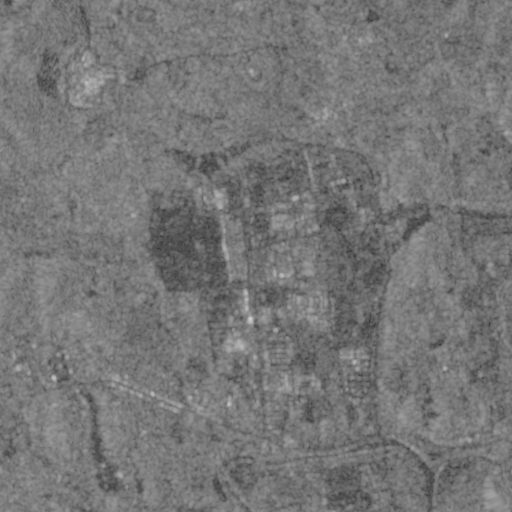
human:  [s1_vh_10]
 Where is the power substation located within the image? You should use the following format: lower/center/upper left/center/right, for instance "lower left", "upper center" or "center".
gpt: The power substation is located in the lower center of the image.
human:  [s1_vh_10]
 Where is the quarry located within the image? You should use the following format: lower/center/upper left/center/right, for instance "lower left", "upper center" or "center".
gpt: The quarry is located in the upper left of the image.
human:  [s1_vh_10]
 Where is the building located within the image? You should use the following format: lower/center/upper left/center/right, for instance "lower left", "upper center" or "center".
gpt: There is no building in the image.

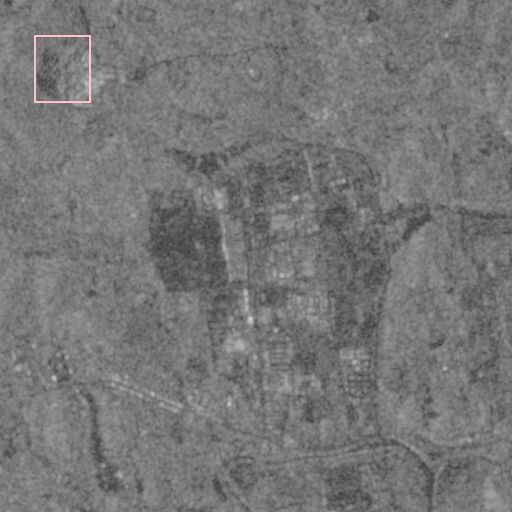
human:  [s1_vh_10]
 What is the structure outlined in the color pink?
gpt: The structure outlined in pink is a quarry.
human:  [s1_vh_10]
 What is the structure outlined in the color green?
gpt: There is no green outline.